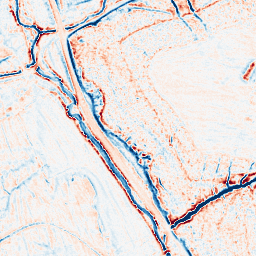
Category: multiscale
Decomposition family: dog_multiscale
Decomposition parameters: sigma_ratio: 1.4
n_scales: 4
base_sigma: 0.5
Upsampling method: quartic
Upsampling parameters: scale: 8
Upsampling scale: 8